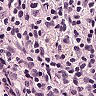
Metastatic tissue present: no